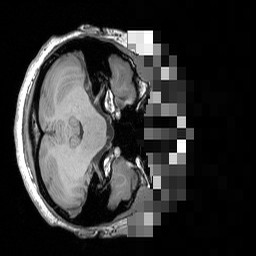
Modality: T1w
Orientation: axial
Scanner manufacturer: siemens
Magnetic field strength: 3 T
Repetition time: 1.5 s
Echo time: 0.00291 s